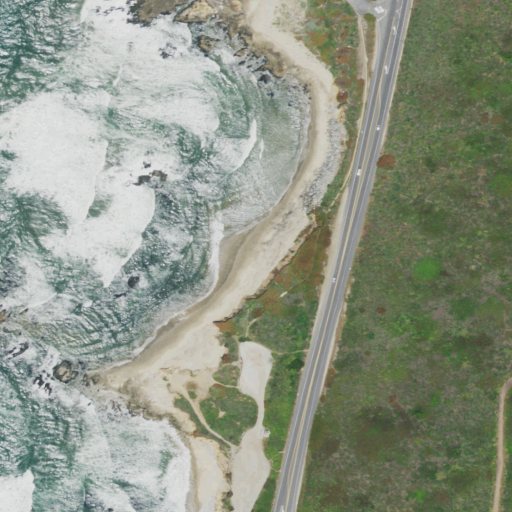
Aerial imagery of beach in California named Pescadero Beach containing open water, pasture, low intensity development, barren land, medium intensity development, shrub, grassland, high intensity development, open development, woody wetlands, and herbaceous wetlands